Interaction volume radius: 10 \u00c5
Interaction volume height: 10 \u00c5
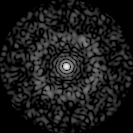
Disorder parameter: 0.8312